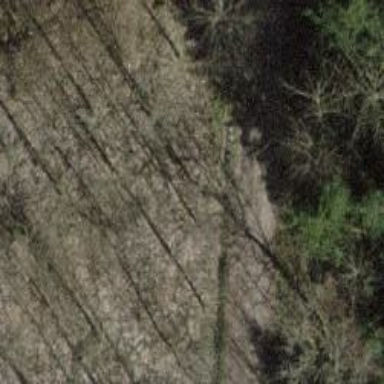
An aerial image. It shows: Gravel track with grade2 quality.